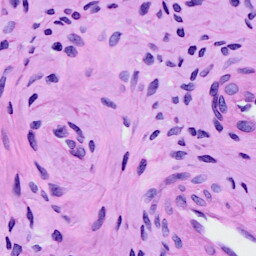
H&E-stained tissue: Cervix